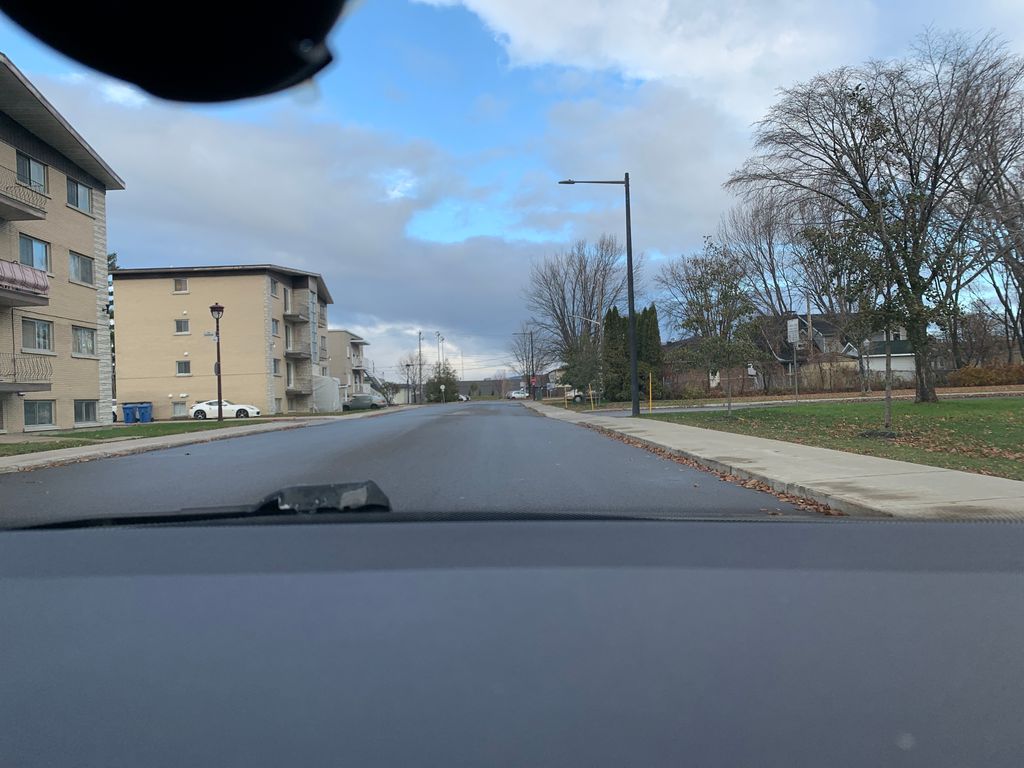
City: quebec_city